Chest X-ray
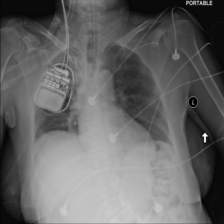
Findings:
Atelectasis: negative
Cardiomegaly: negative
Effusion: negative
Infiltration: negative
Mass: negative
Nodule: negative
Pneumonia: negative
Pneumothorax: negative
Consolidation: negative
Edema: negative
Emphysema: negative
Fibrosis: negative
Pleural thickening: negative
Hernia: negative